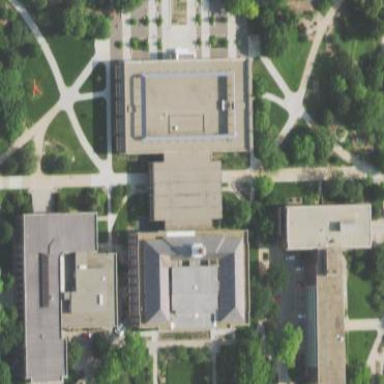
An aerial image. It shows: Library building.